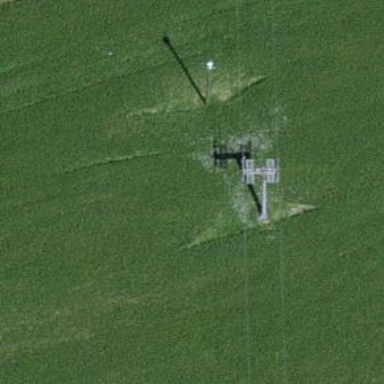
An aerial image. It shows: Pylon used for aerialway.